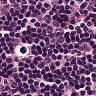
Metastatic tissue present: no